Interaction volume radius: 5 \u00c5
Interaction volume height: 20 \u00c5
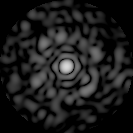
Disorder parameter: 0.8382